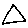
Label: triangle